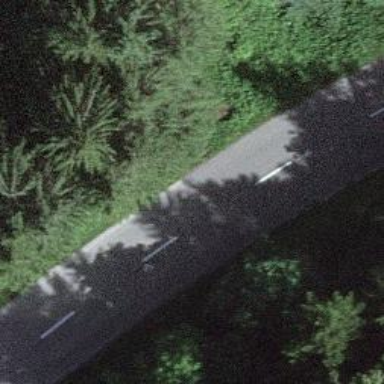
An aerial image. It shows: Secondary road with asphalt surface.